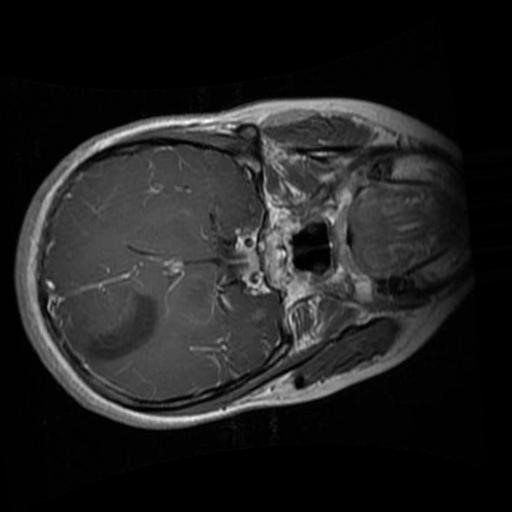
Label: brain_glioma